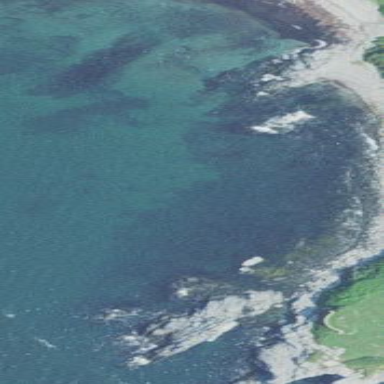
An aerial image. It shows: Natural rock reef.